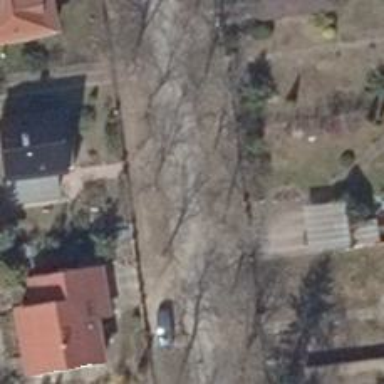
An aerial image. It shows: Residential road with compacted surface.